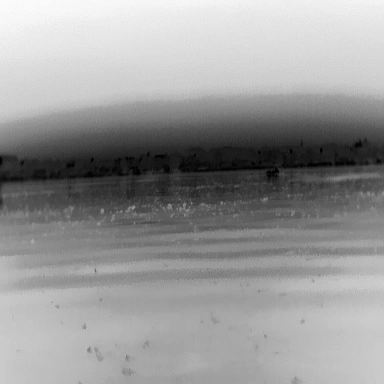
There is a warship in the infrared image.